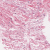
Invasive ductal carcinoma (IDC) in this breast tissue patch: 0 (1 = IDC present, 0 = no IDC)